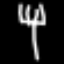
Label: fork